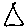
Label: triangle